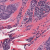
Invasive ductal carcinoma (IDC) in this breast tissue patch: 1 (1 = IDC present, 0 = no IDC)